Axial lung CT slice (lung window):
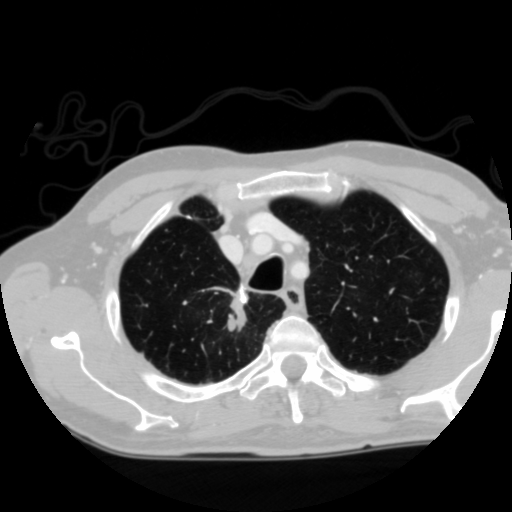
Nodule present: no